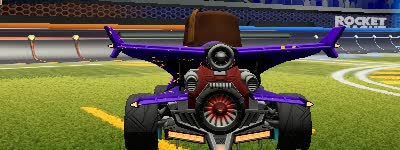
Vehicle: aftershock